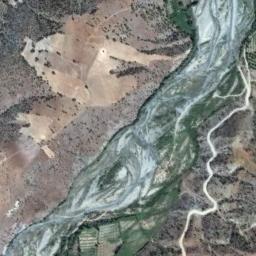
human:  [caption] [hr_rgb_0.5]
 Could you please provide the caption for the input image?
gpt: There are many trees on either side of the river .

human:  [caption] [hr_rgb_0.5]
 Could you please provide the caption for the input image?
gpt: A curvy, Light green river with islands on the shore, Green and brown fields on the shore, And yellow desert on the outskirts .

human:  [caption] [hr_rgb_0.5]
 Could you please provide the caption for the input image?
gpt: The river goes through the flat ground covered with some chaparrals and a road is next to the river .

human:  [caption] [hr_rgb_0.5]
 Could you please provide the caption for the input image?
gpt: The river goes through bare land and green farmland .

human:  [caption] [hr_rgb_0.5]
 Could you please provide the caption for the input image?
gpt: There are many green bushes and some brown bare land around the rivers .